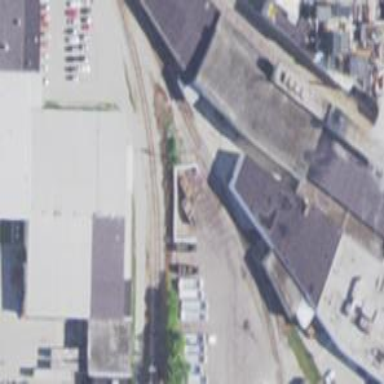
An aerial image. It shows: Railway spur service.